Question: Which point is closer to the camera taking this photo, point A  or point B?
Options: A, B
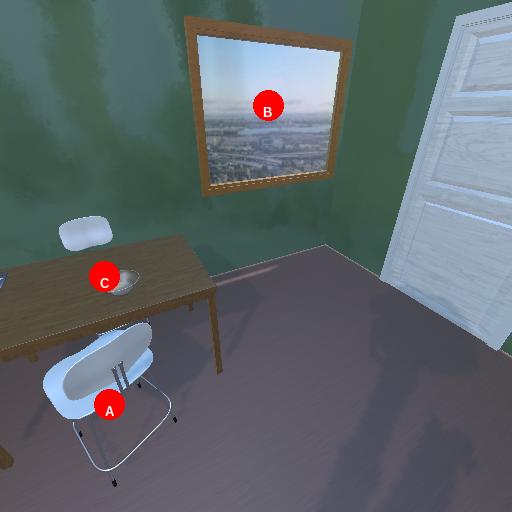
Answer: A